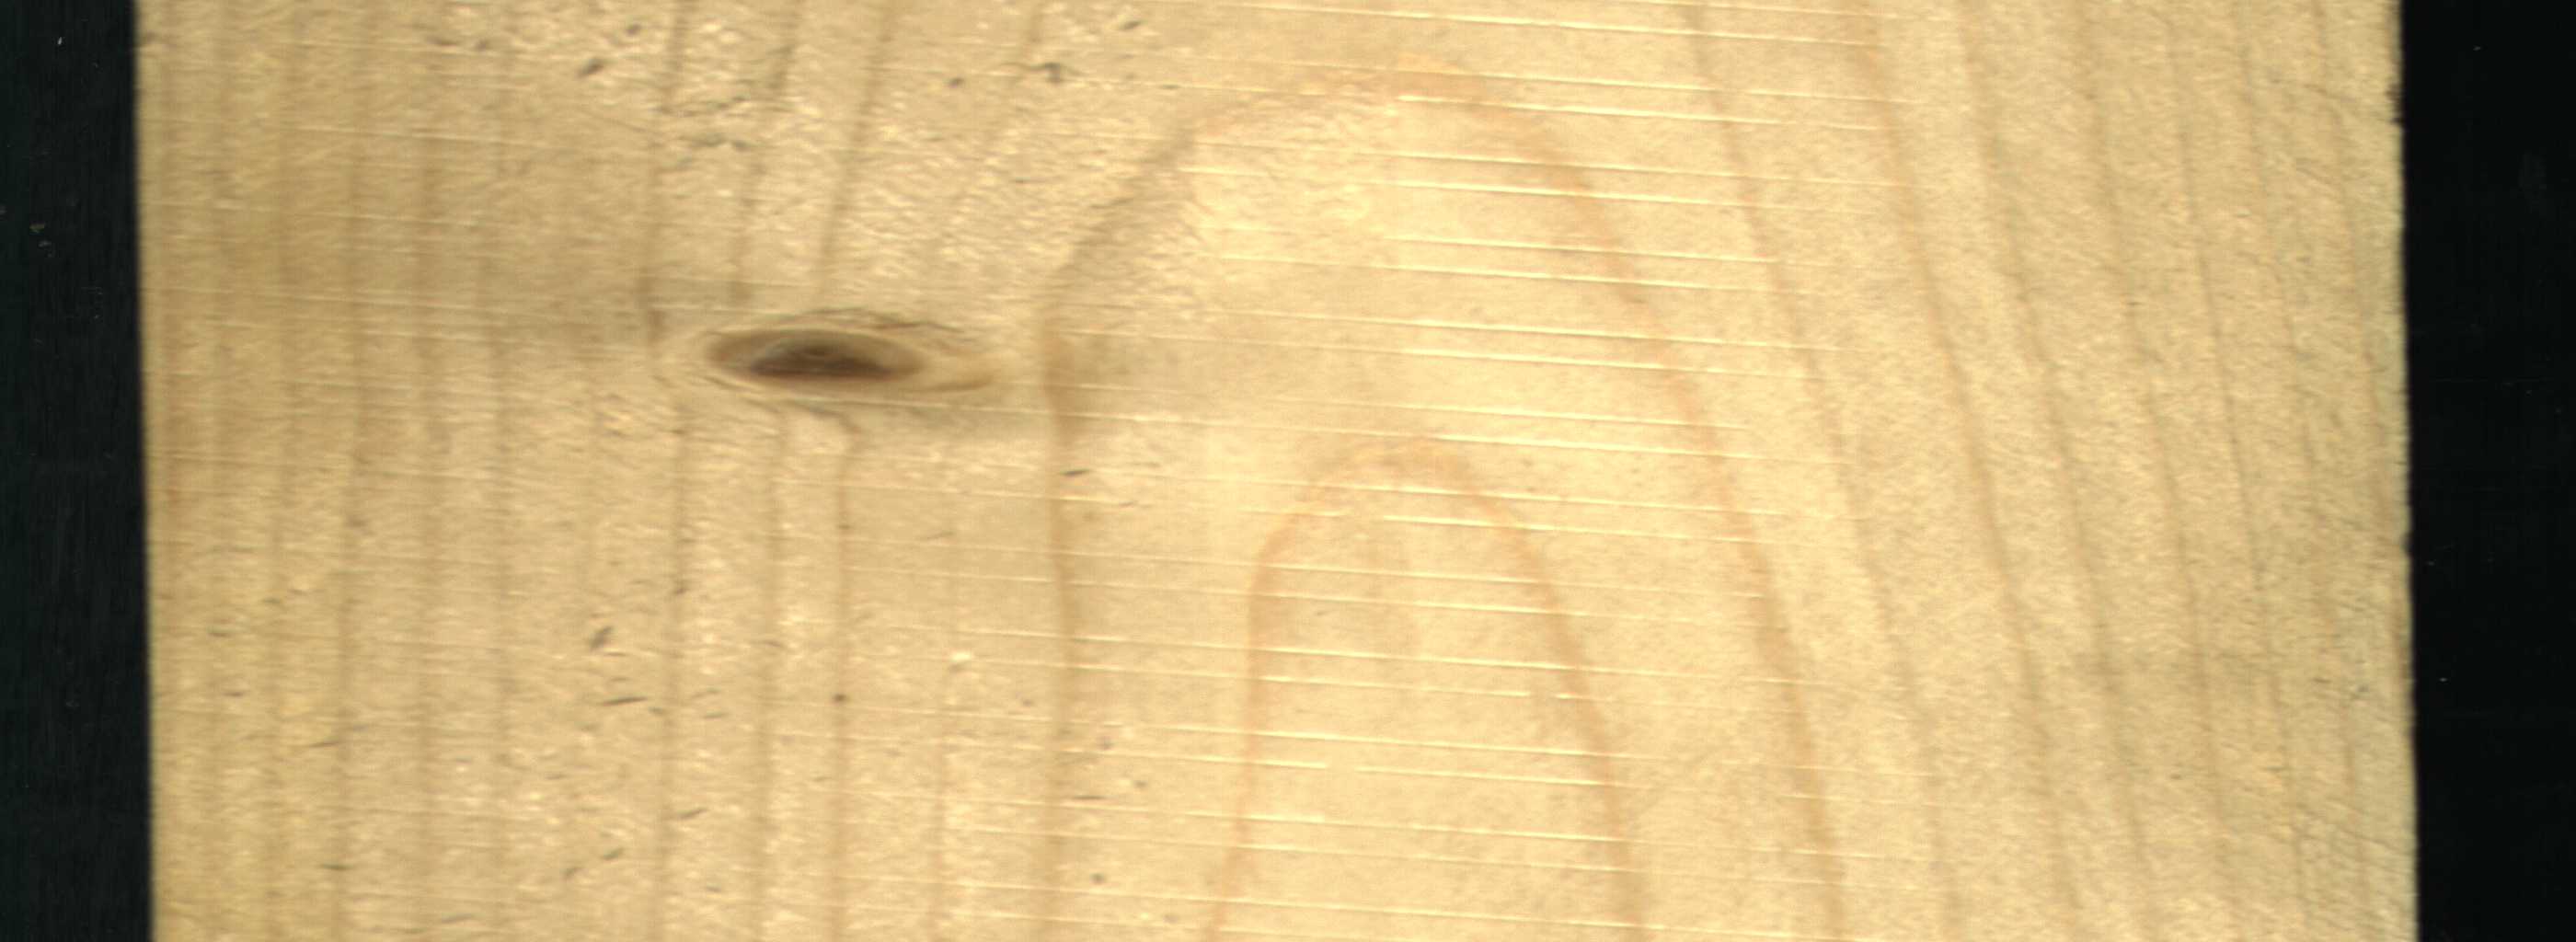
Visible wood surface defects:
Live_Knot